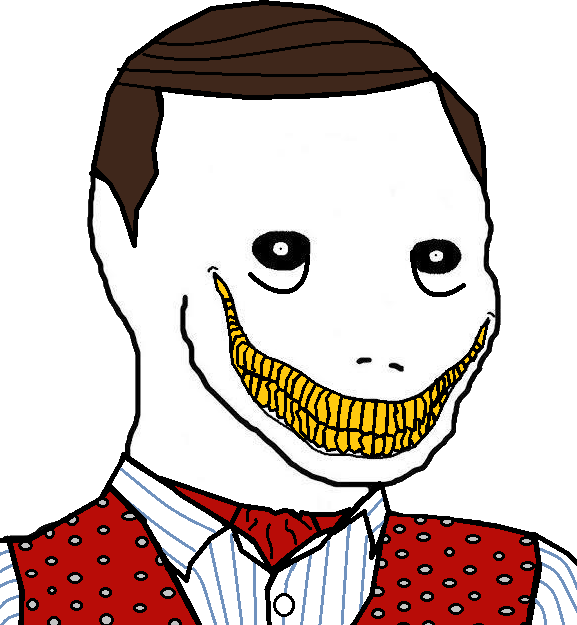
Label: 5_Oomer